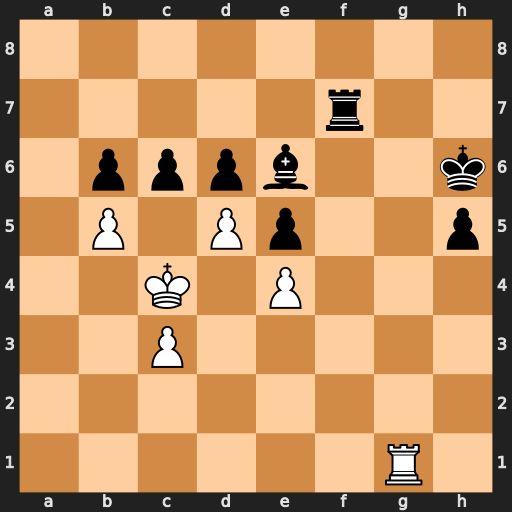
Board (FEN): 8/5r2/1pppb2k/1P1Pp2p/2K1P3/2P5/8/6R1
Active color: w
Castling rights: -
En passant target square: -
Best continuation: dxe6 cxb5+ Kd5